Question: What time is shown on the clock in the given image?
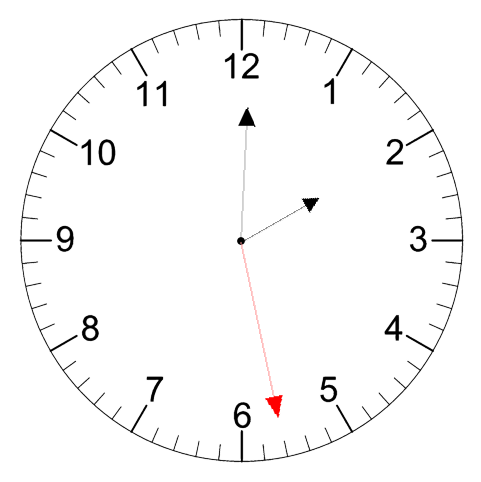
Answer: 02:00:28